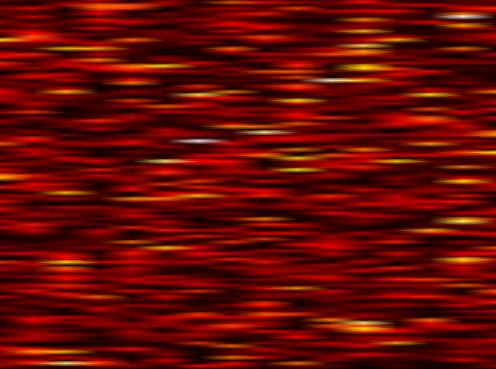
Label: UFMC